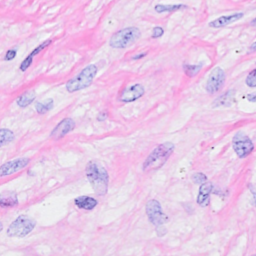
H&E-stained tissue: Breast